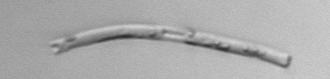
Label: Eucampia_morphytype1